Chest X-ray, AP view. Patient: 31 years old, sex F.
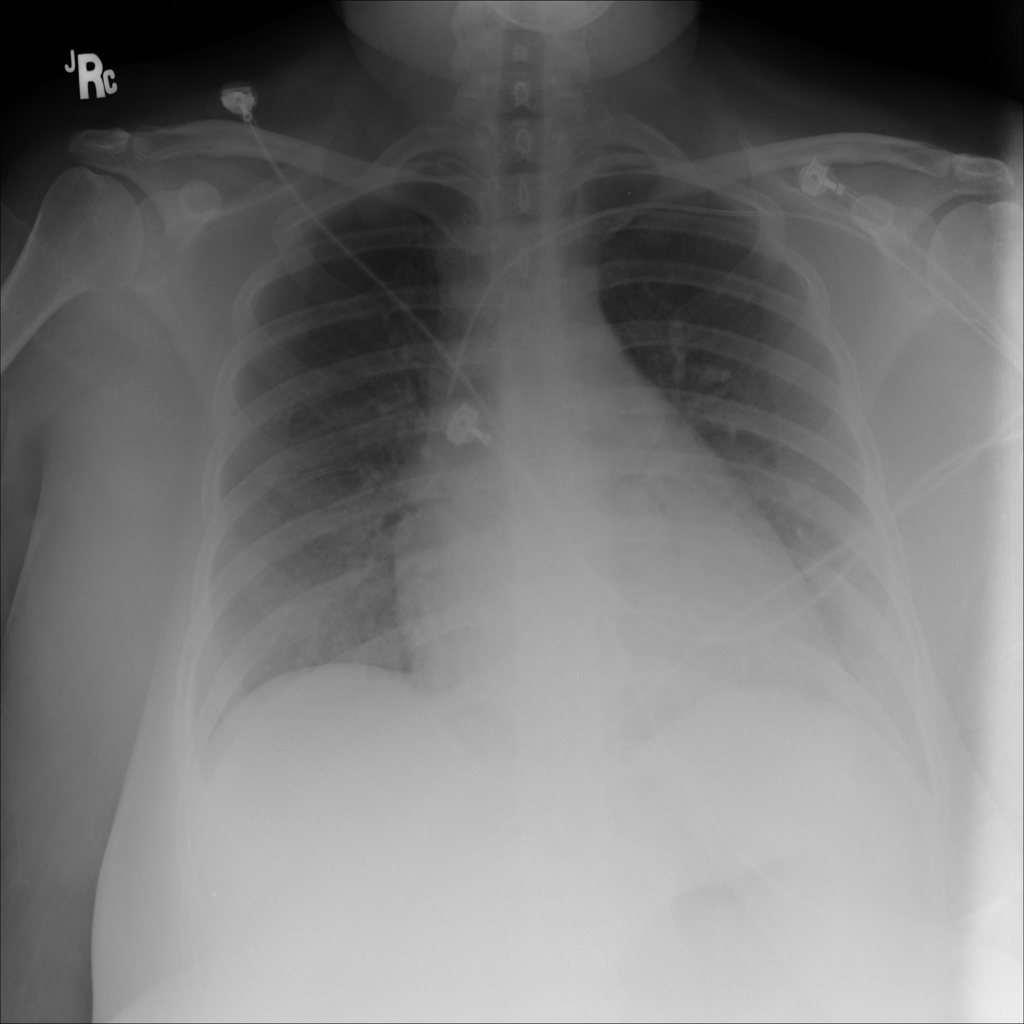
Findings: No Finding